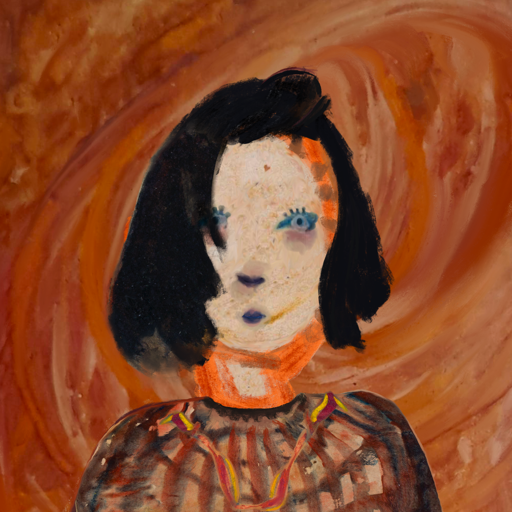
Background: Pious_Lady, Head And Neck Front: Rupkatha, Face Front: Hill_Girl, Bust: Orphan, Hair Front: Mosgoul, Head Accessory: Blank, Second Necklace: Gypsy_Mother_1, Necklace: Blank, Baby: Blank